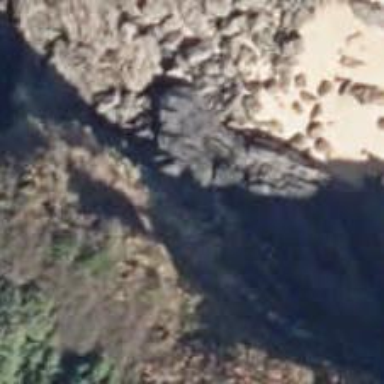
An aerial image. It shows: Natural cliff.